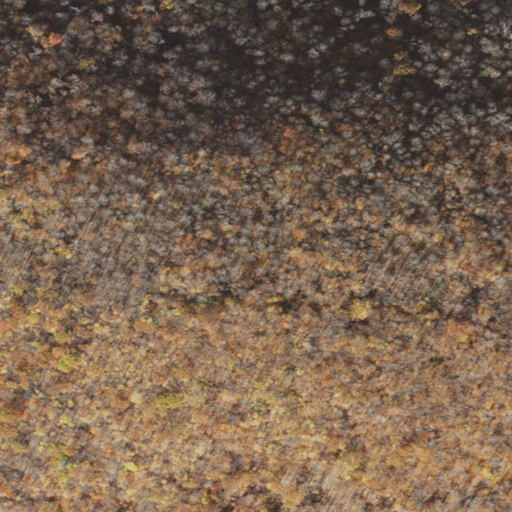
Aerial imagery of mountain in Massachusetts named The Pinnacle containing deciduous forest and mixed forest